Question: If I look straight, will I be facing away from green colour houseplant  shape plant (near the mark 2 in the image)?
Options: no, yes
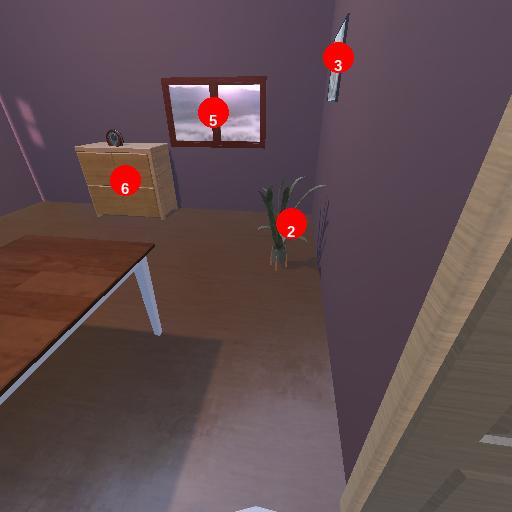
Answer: no